Question: I am trying to create a simple swing program that uses the BorderLayout on eclipse IDE. I believe that i use the setLayout method properly but a given bug shows up and i have no idea how i can fix it. can someone help me how i can fix this bug? the given error is
> The method setLayout(LayoutManager) in the type Container is not applicable for the arguments (BorderLayout)
i have done some research but had no luck solving it. here is the code i use.
'''
import java.awt.LayoutManager;
import javax.swing.JButton;
import javax.swing.JFrame;
public class BorderLayout extends JFrame {
JButton btn1 = new JButton("1");
JButton btn2 = new JButton("2");
JButton btn3 = new JButton("3");
JButton btn4 = new JButton("4");
JButton btn5 = new JButton("5");
JButton btn6 = new JButton("6");
public void initialize() {
setTitle("BorderLayout Demo");
setSize(500, 500);
setLocationRelativeTo(null);
setDefaultCloseOperation(EXIT_ON_CLOSE);
setVisible(true);
}
public BorderLayout() {
getContentPane().setLayout(new BorderLayout());
initialize();
}
public static void main(String[] args) {
new BorderLayout();
}
}
'''

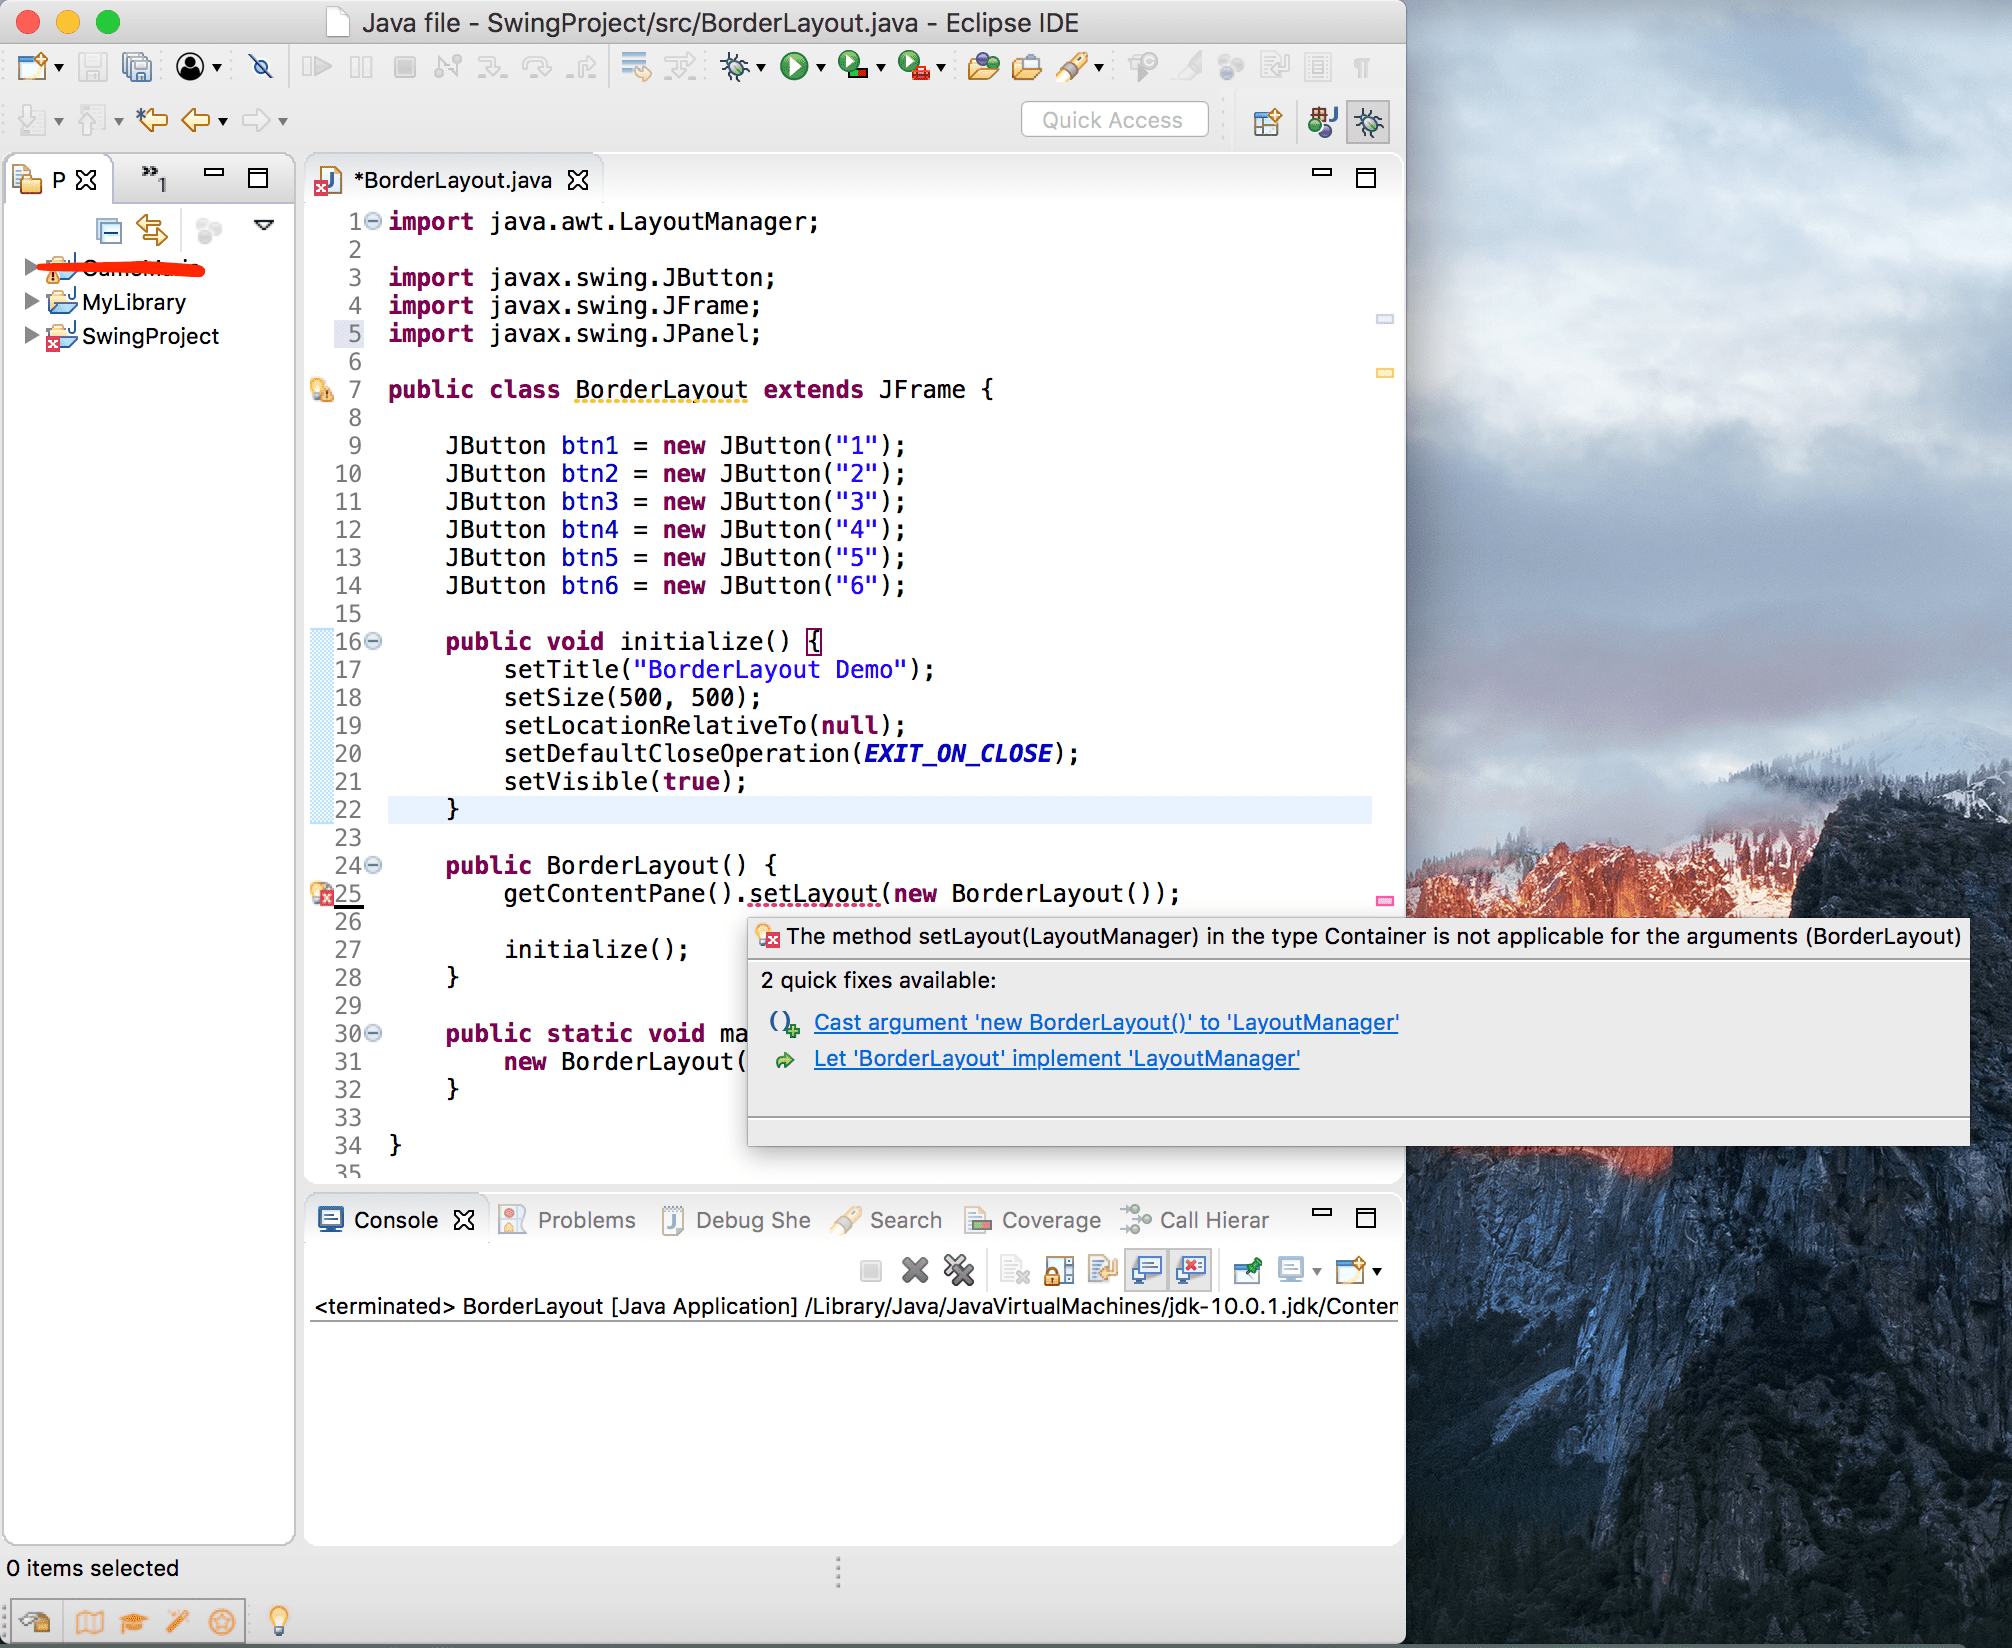
Answer: You're shadowing 'java.awt.BorderLayout' with your own class.
Either qualify 'BorderLayout' in your call
'''
getContentPane().setLayout(new java.awt.BorderLayout());
'''
Or, better, change your class name to something that is not ambiguous.